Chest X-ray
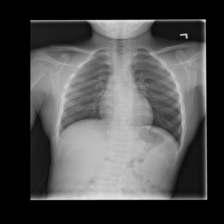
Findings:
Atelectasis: negative
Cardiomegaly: negative
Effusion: negative
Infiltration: negative
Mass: negative
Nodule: negative
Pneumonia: negative
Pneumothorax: negative
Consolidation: negative
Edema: negative
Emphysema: negative
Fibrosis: negative
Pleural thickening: negative
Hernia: negative